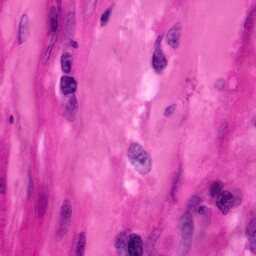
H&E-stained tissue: Pancreatic